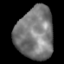
Tissue: lung
Cell type: Others
Senescence score: 0.2432
Nuclear area (px): 1919
Mean DAPI intensity: 121.587